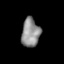
Tissue: skin
Cell type: Epithelial cells
Senescence score: 0.2204
Nuclear area (px): 514
Mean DAPI intensity: 142.792